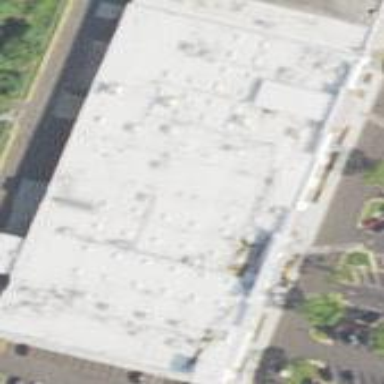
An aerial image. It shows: Supermarket building.